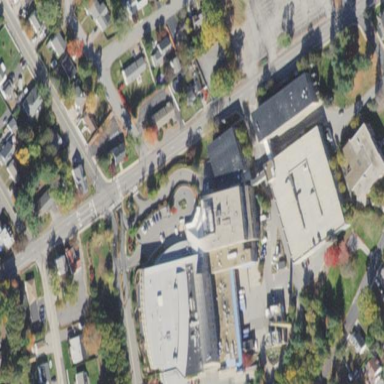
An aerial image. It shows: Hospital building.